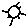
Label: sun